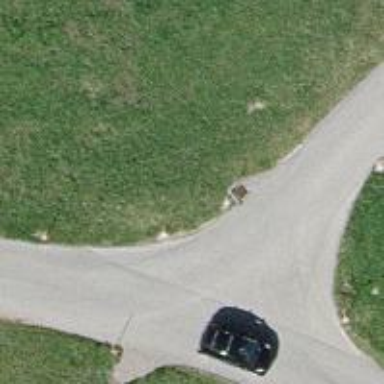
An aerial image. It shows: Unclassified road.